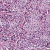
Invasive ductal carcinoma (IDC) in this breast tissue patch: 1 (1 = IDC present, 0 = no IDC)